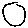
Label: circle